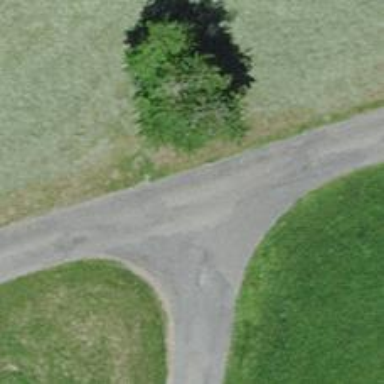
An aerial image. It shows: Unclassified road.